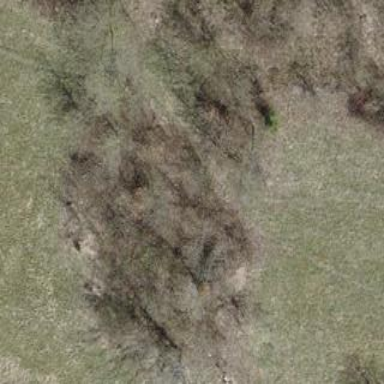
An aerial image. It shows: Forest area.